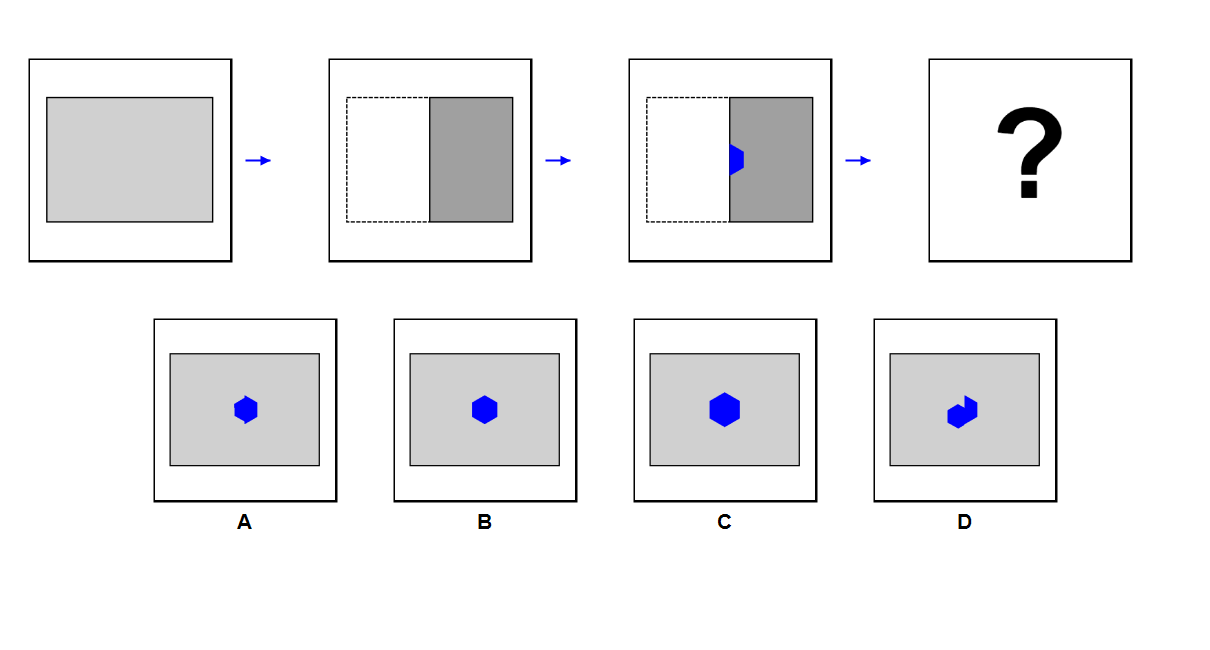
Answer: B